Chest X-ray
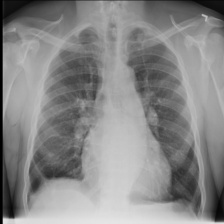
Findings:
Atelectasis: negative
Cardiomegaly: positive
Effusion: positive
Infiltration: negative
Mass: negative
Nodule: negative
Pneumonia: negative
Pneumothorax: negative
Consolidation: negative
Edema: negative
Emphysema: negative
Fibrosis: positive
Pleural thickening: negative
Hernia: negative